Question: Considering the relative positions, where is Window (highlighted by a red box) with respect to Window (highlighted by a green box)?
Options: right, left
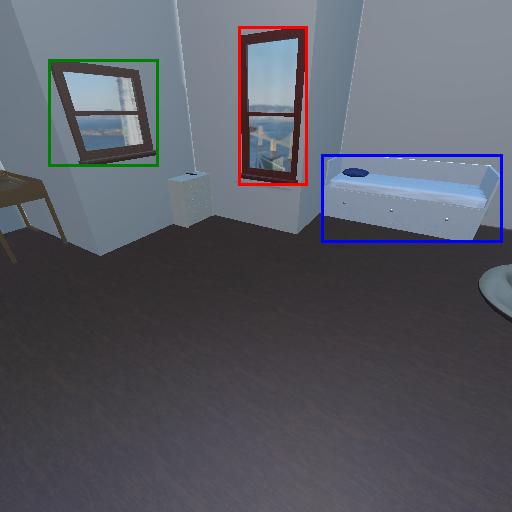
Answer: right